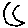
Label: moon